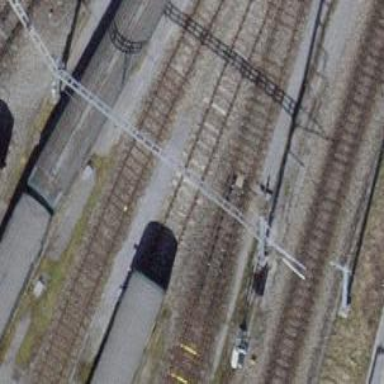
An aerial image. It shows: Single-track electrified railway yard with contact line electrification.